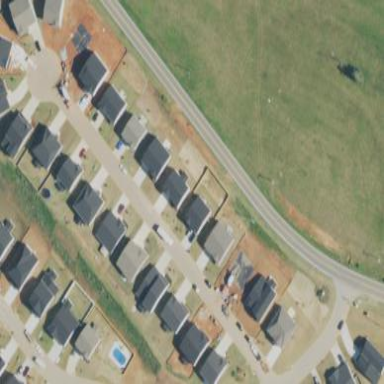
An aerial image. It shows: Residential neighbourhood.